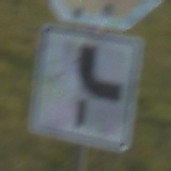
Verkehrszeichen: VerlaufVorfahrtsstrasse10
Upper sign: Stop
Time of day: SunriseSunset
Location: Outdoor (Nature)
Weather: PartlyCloudy
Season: NotSpecified
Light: Natural